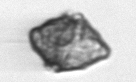
Label: Kryptoperidinium_triquetrum